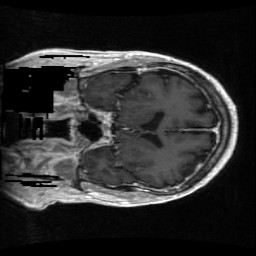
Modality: T1w
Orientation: coronal
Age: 56
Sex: female
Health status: ill